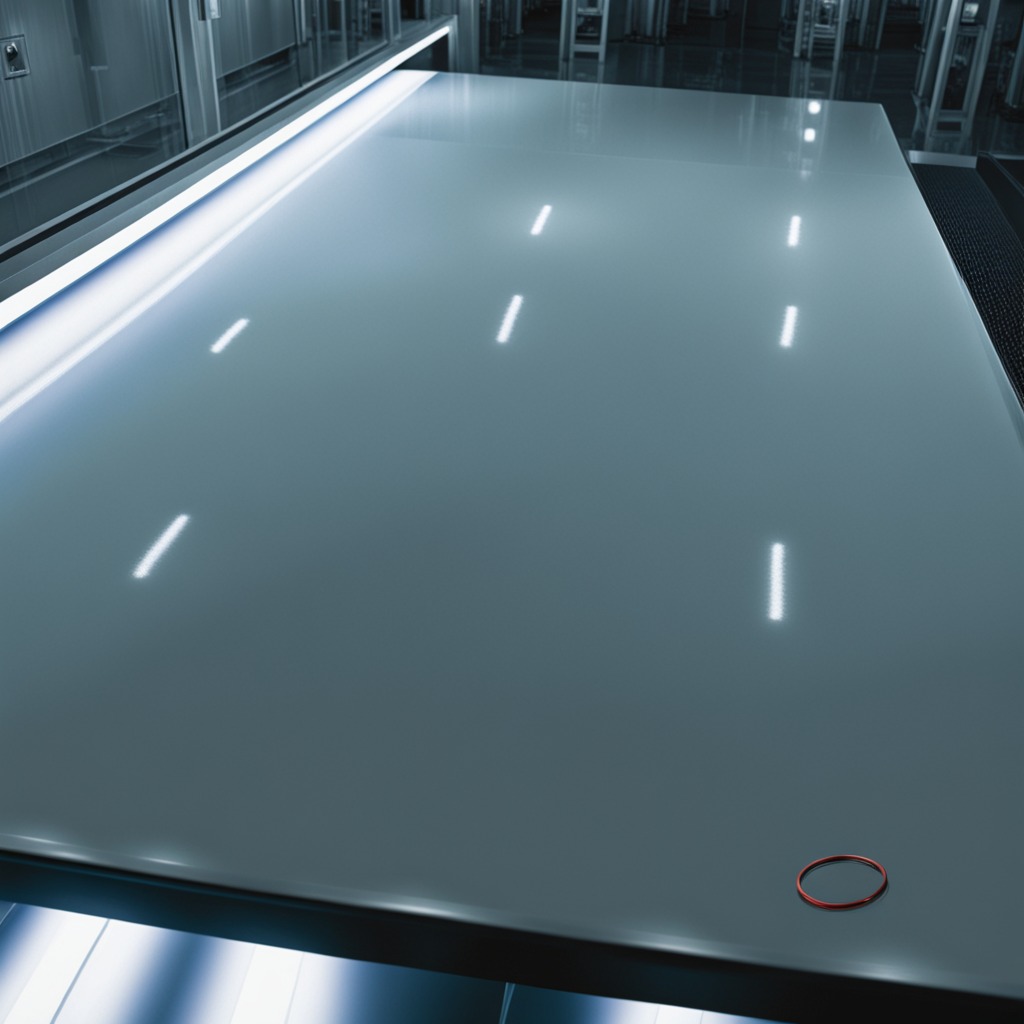
A rubber O-ring lies on a high-gloss table in a ship maintenance bay industrial lighting.